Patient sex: F
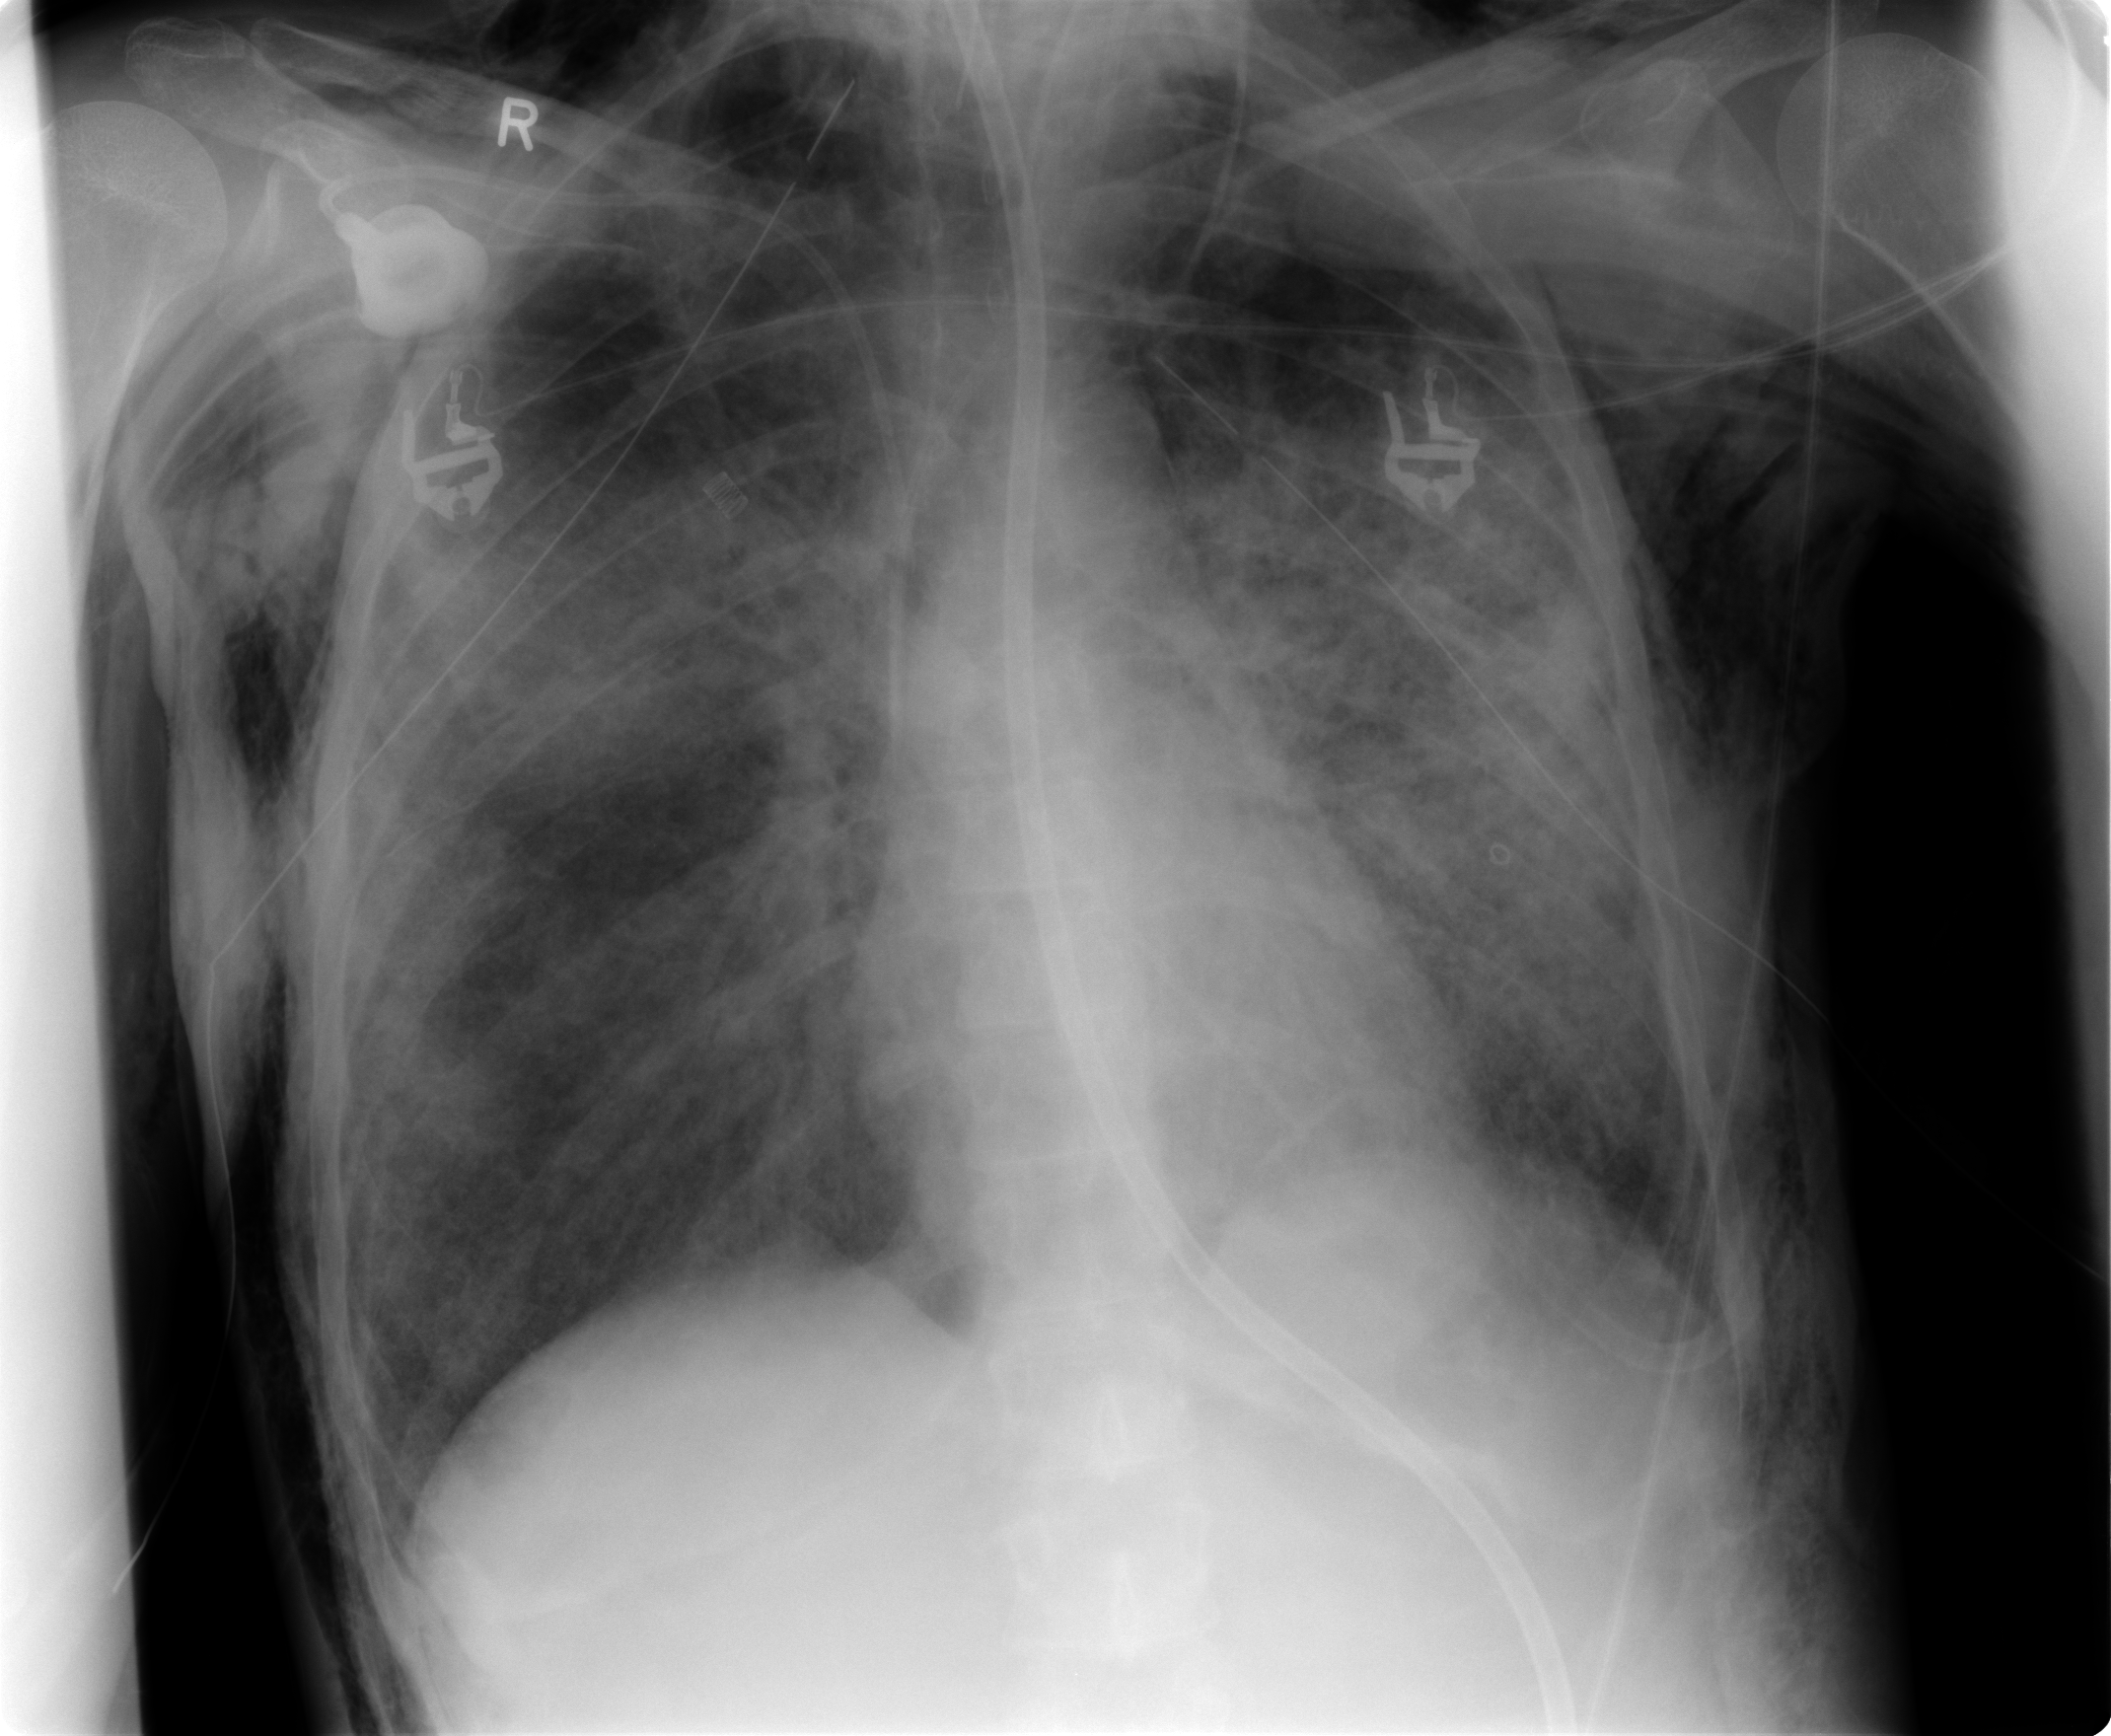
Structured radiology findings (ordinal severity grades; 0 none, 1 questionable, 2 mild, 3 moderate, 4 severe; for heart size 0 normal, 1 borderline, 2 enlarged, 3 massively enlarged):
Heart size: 0
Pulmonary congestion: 0
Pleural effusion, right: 0
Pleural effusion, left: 2
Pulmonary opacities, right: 3
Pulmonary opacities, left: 3
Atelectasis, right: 2
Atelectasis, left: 3